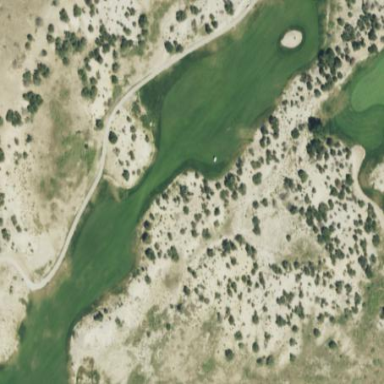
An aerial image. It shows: Scenic golf fairway.